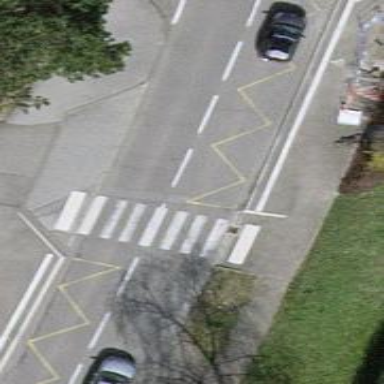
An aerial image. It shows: Uncontrolled zebra crossing on the road.